Question: Set up a Hadoop cluster of 3 nodes. One of them got both NameNode and DataNode roles while other two are just DataNodes.
I started all nodes and services but in summary it shows only one of DataNodes's status is live. Status of other nodes are not even showing.

My question is what is the difference between being started and being live? And why other nodes don't have a status at all?
I guess the issue is datanodes can't talk to namenode. So as <URL> pointed out, I checked /etc/hosts file. It was like this:
'''
127.0.0.1 nnode.domain nnode localhost4 localhost4.localdomain4
::1 localhost localhost.localdomain localhost6 localhost6.localdomain6
192.1.4.212 nnode.domain nnode
192.1.5.124 dnode02.domain dnode02
192.1.5.125 dnode01.domain dnode01
'''
I changed first line to:
'127.0.0.1 localhost.localdomain localhost localhost4 localhost4.localdomain4'
Now I can establish connection with nnode.domain:50070, however errors at datanode side changed. Here log piece from datanode:
'''
2015-05-15 10:08:21,721 ERROR datanode.DataNode (DataXceiver.java:run(253)) - dnode01.domain:50010:DataXceiver error processing unknown operation src: /127.0.0.1:49000 dst: /127.0.0.1:50010
java.io.EOFException
at java.io.DataInputStream.readShort(DataInputStream.java:315)
at org.apache.hadoop.hdfs.protocol.datatransfer.Receiver.readOp(Receiver.java:58)
at org.apache.hadoop.hdfs.server.datanode.DataXceiver.run(DataXceiver.java:212)
at java.lang.Thread.run(Thread.java:745)
2015-05-15 10:08:23,670 INFO datanode.DataNode (BPServiceActor.java:register(782)) - Block pool BP-<PHONE>.0.0.1-1431441630609 (Datanode Uuid null) service to nnode.domain/192.1.4.212:8020 beginning handshake with NN
2015-05-15 10:08:23,674 ERROR datanode.DataNode (BPServiceActor.java:run(840)) - Initialization failed for Block pool BP-<PHONE>.0.0.1-1431441630609 (Datanode Uuid null) service to nnode.domain/192.1.4.212:8020 Datanode denied communication with namenode because hostname cannot be resolved (ip=192.1.4.1, hostname=192.1.4.1): DatanodeRegistration(0.0.0.0, datanodeUuid=7f1be518-1255-4a6a-b31c-22be5dc47673, infoPort=50075, ipcPort=8010, storageInfo=lv=-56;cid=CID-51d1dfd0-9376-44a7-b581-c14eec95fd74;nsid=450599258;c=0)
at org.apache.hadoop.hdfs.server.blockmanagement.DatanodeManager.registerDatanode(DatanodeManager.java:887)
at org.apache.hadoop.hdfs.server.namenode.FSNamesystem.registerDatanode(FSNamesystem.java:5282)
at org.apache.hadoop.hdfs.server.namenode.NameNodeRpcServer.registerDatanode(NameNodeRpcServer.java:1082)
at org.apache.hadoop.hdfs.protocolPB.DatanodeProtocolServerSideTranslatorPB.registerDatanode(DatanodeProtocolServerSideTranslatorPB.java:92)
at org.apache.hadoop.hdfs.protocol.proto.DatanodeProtocolProtos$DatanodeProtocolService$2.callBlockingMethod(DatanodeProtocolProtos.java:26378)
at org.apache.hadoop.ipc.ProtobufRpcEngine$Server$ProtoBufRpcInvoker.call(ProtobufRpcEngine.java:619)
at org.apache.hadoop.ipc.RPC$Server.call(RPC.java:962)
at org.apache.hadoop.ipc.Server$Handler$1.run(Server.java:2039)
at org.apache.hadoop.ipc.Server$Handler$1.run(Server.java:2035)
at java.security.AccessController.doPrivileged(Native Method)
at javax.security.auth.Subject.doAs(Subject.java:415)
at org.apache.hadoop.security.UserGroupInformation.doAs(UserGroupInformation.java:1628)
at org.apache.hadoop.ipc.Server$Handler.run(Server.java:2033)
'''
This is odd, there is no host with 192.1.4.1 IP address. Why would datanodes try to connect 192.1.4.1?
'''
Unresolved datanode registration: hostname cannot be resolved (ip=192.1.4.1, hostname=192.1.4.1)
'''
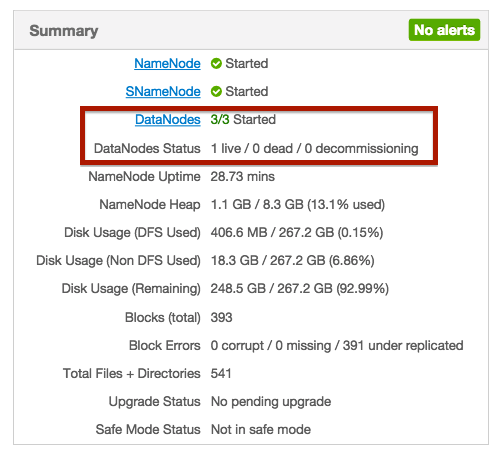
Answer: Moving NameNode to same network with DataNodes solved the problem.
DataNodes are in 192.1.5.* network.
NameNode was in 192.1.4.* network.
After moving NameNode to 192.1.5.* did the trick for my case.